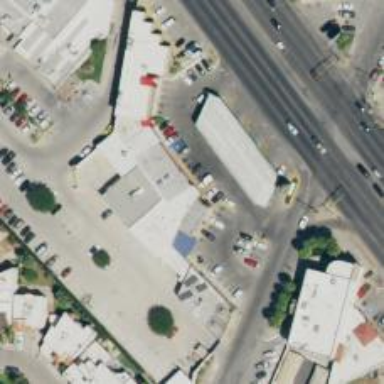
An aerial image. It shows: Convenience shop.